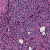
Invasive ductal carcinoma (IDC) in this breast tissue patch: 1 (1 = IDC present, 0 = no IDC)